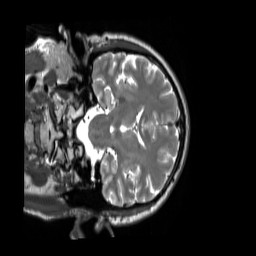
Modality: T2w
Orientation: coronal
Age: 56
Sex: male
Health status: ill
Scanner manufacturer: siemens
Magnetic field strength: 3 T
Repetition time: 2.8 s
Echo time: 0.326 s